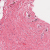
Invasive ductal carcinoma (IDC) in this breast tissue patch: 0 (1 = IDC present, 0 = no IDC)